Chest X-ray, AP view. Patient: 42 years old, sex F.
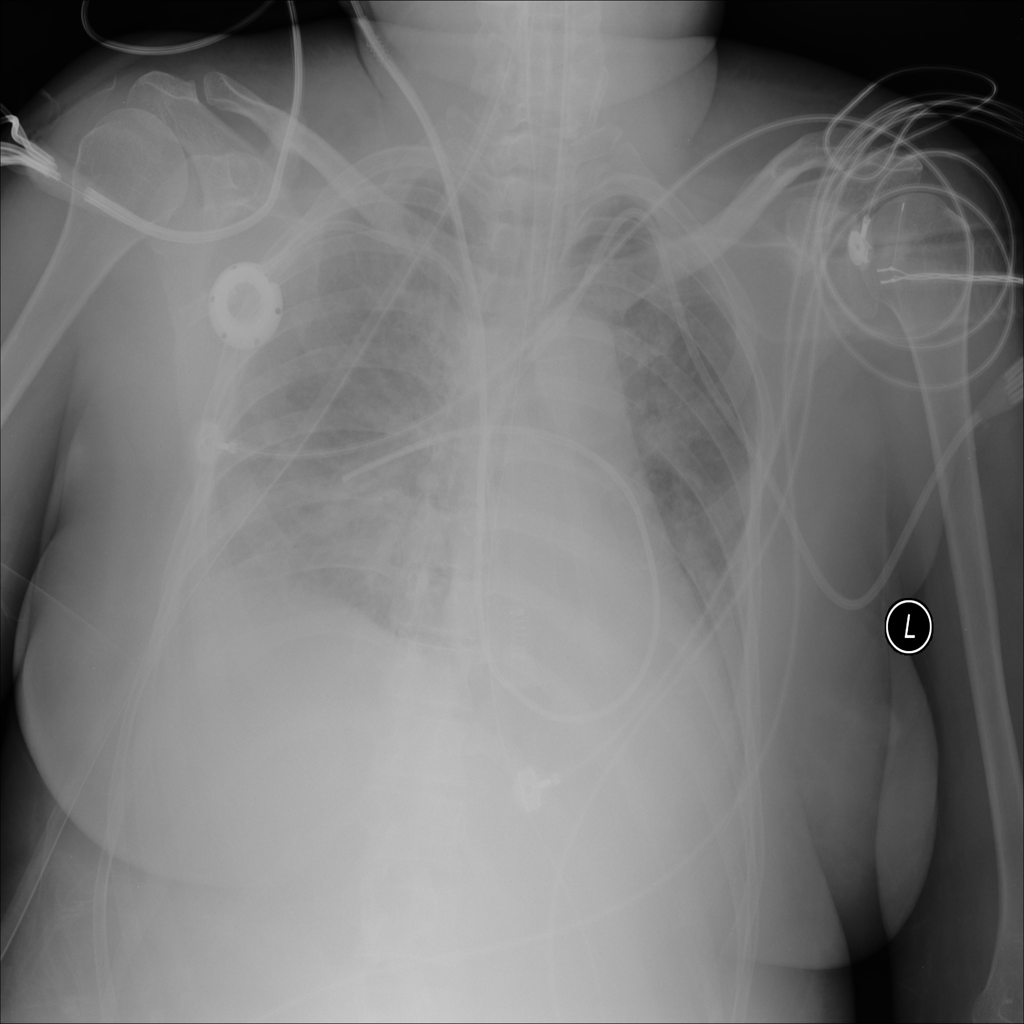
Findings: Effusion